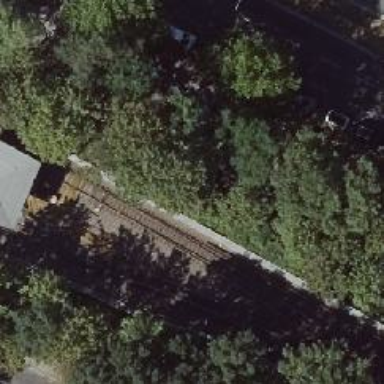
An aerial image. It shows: Railway switch with the turnout pointing to the right.